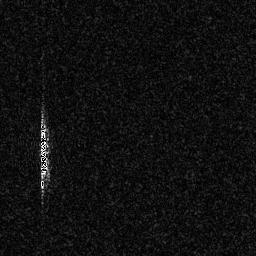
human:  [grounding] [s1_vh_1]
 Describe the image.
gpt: In the satellite image, there is  <ref>1 medium ship </ref> <box>[[14, 47, 19, 70, 0]]</box> located at left.